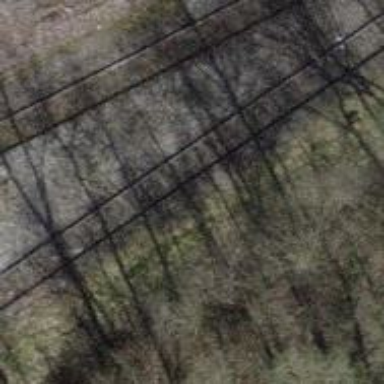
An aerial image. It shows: Single railway spur track.